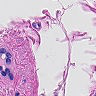
Metastatic tissue present: no